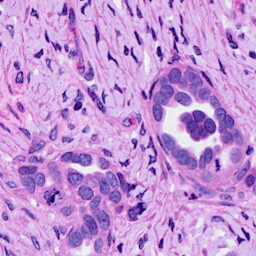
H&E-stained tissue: Ovarian